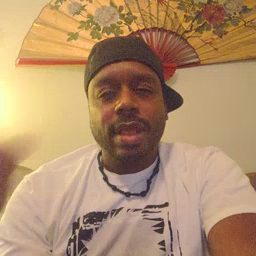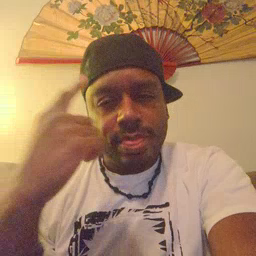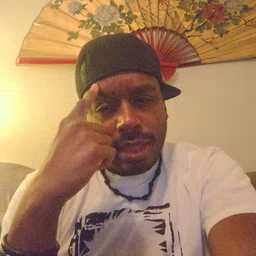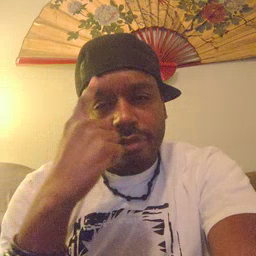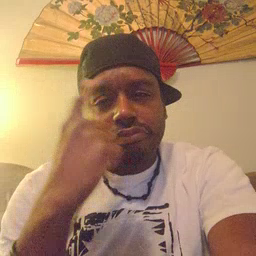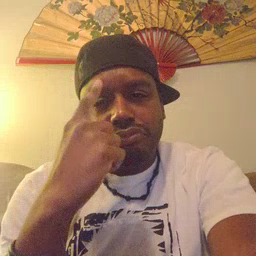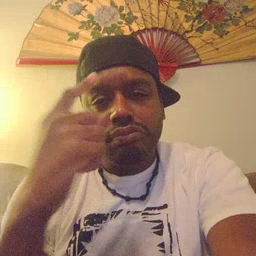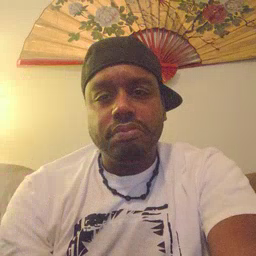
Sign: think